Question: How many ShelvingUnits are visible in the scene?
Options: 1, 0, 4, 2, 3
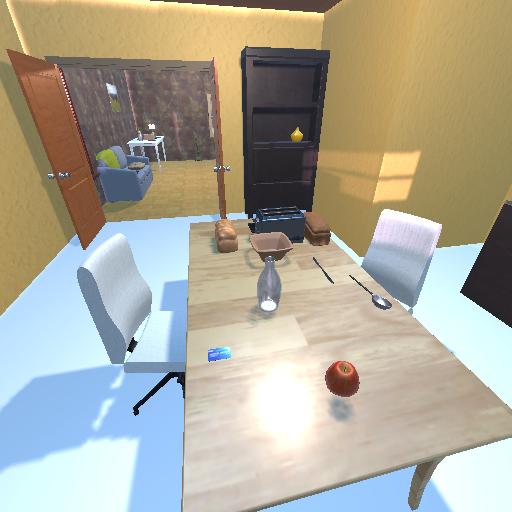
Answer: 1